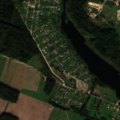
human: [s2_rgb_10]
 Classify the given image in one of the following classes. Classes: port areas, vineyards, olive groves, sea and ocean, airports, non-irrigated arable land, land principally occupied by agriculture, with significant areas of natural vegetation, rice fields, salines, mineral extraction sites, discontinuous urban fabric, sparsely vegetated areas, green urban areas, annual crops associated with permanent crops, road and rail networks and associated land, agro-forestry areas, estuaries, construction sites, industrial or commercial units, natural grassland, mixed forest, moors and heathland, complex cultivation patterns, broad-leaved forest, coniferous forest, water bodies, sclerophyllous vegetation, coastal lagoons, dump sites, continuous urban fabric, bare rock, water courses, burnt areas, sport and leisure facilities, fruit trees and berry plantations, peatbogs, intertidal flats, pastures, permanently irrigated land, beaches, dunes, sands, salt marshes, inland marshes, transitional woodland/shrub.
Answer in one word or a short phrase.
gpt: non-irrigated arable land, complex cultivation patterns, land principally occupied by agriculture, with significant areas of natural vegetation, broad-leaved forest, mixed forest